Question: I found quicksort algorithm from this book

This is the algorithm
'''
QUICKSORT (A, p, r)
if p < r
q = PARTITION(A, p, r)
QUICKSORT(A, p, q-1)
QUICKSORT(A, q+1, r)
PARTITION(A, p, r)
x=A[r]
i=p-1
for j = p to r - 1
if A <= x
i = i + 1
exchange A[i] with A[j]
exchange A[i+1] with A[r]
return i + 1
'''
And I made this c# code:
'''
private void quicksort(int[] input, int low, int high)
{
int pivot_loc = 0;
if (low < high)
pivot_loc = partition(input, low, high);
quicksort(input, low, pivot_loc - 1);
quicksort(input, pivot_loc + 1, high);
}
private int partition(int[] input, int low, int high)
{
int pivot = input[high];
int i = low - 1;
for (int j = low; j < high-1; j++)
{
if (input[j] <= pivot)
{
i++;
swap(input, i, j);
}
}
swap(input, i + 1, high);
return i + 1;
}
private void swap(int[] ar, int a, int b)
{
temp = ar[a];
ar[a] = ar[b];
ar[b] = temp;
}
private void print(int[] output, TextBox tbOutput)
{
tbOutput.Clear();
for (int a = 0; a < output.Length; a++)
{
tbOutput.Text += output[a] + " ";
}
}
'''
When I call function like this 'quicksort(arr,0,arr.Length-1);' I get this error 'An unhandled exception of type 'System.StackOverflowException' occurred' it pass empty array... when call function like this 'quicksort(arr,0,arr.Length);' I get error 'Index was outside the bounds of the array.' on this line 'int pivot = input[high];' but array passed successfully.
I also want to print it like this 'print(input,tbQuick);' but where to place it so it would print when quicksort finished?
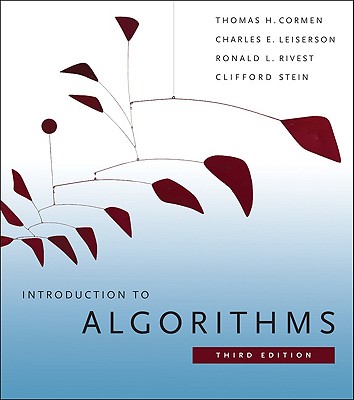
Answer: You did not properly implement the base case termination, which causes 'quicksort' to never stop recursing into itself with sublists of length 0.
Change this:
'''
if (low < high)
pivot_loc = partition(input, low, high);
quicksort(input, low, pivot_loc - 1);
quicksort(input, pivot_loc + 1, high);
'''
to this:
'''
if (low < high) {
pivot_loc = partition(input, low, high);
quicksort(input, low, pivot_loc - 1);
quicksort(input, pivot_loc + 1, high);
}
'''